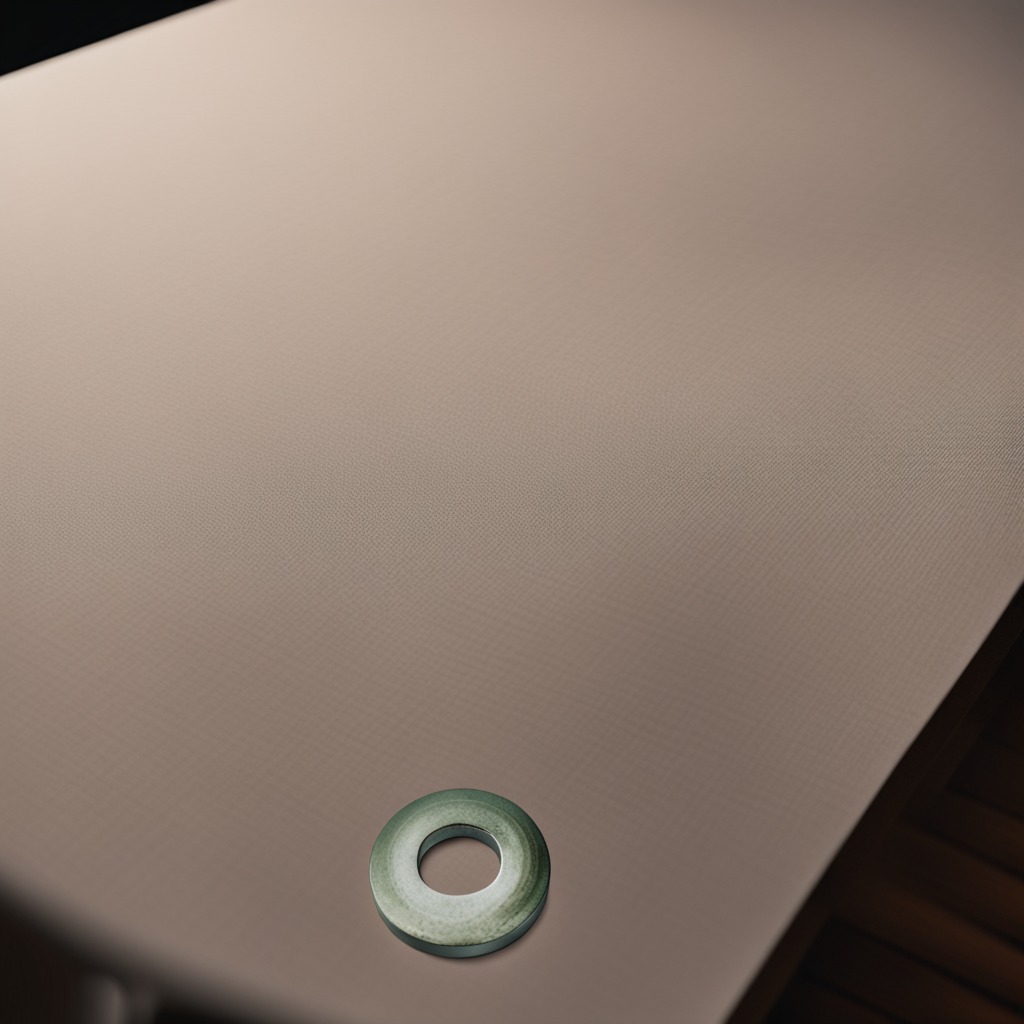
A flat metal washer is lying on the wooden table.